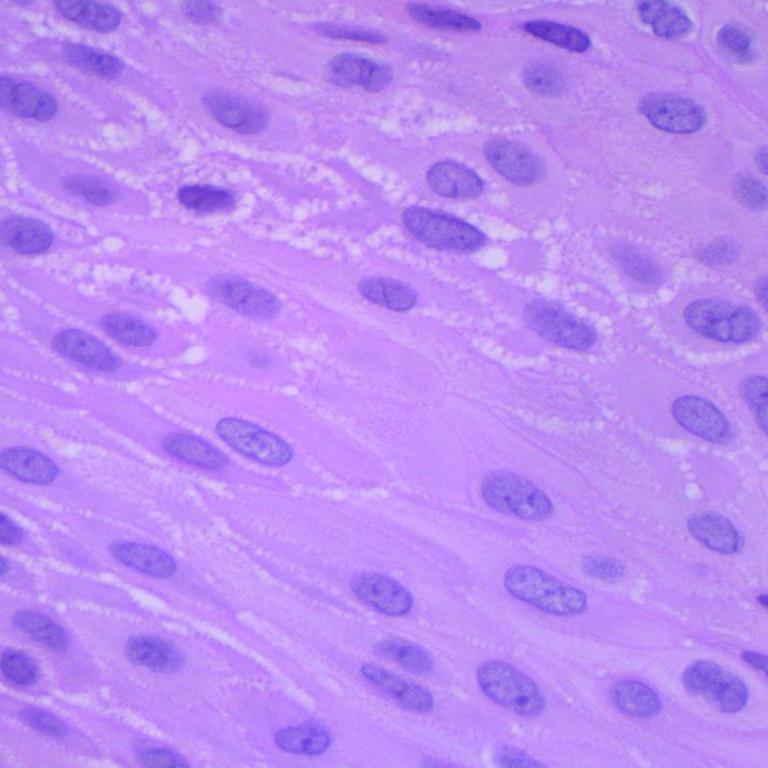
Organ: lung
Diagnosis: squamous carcinomas